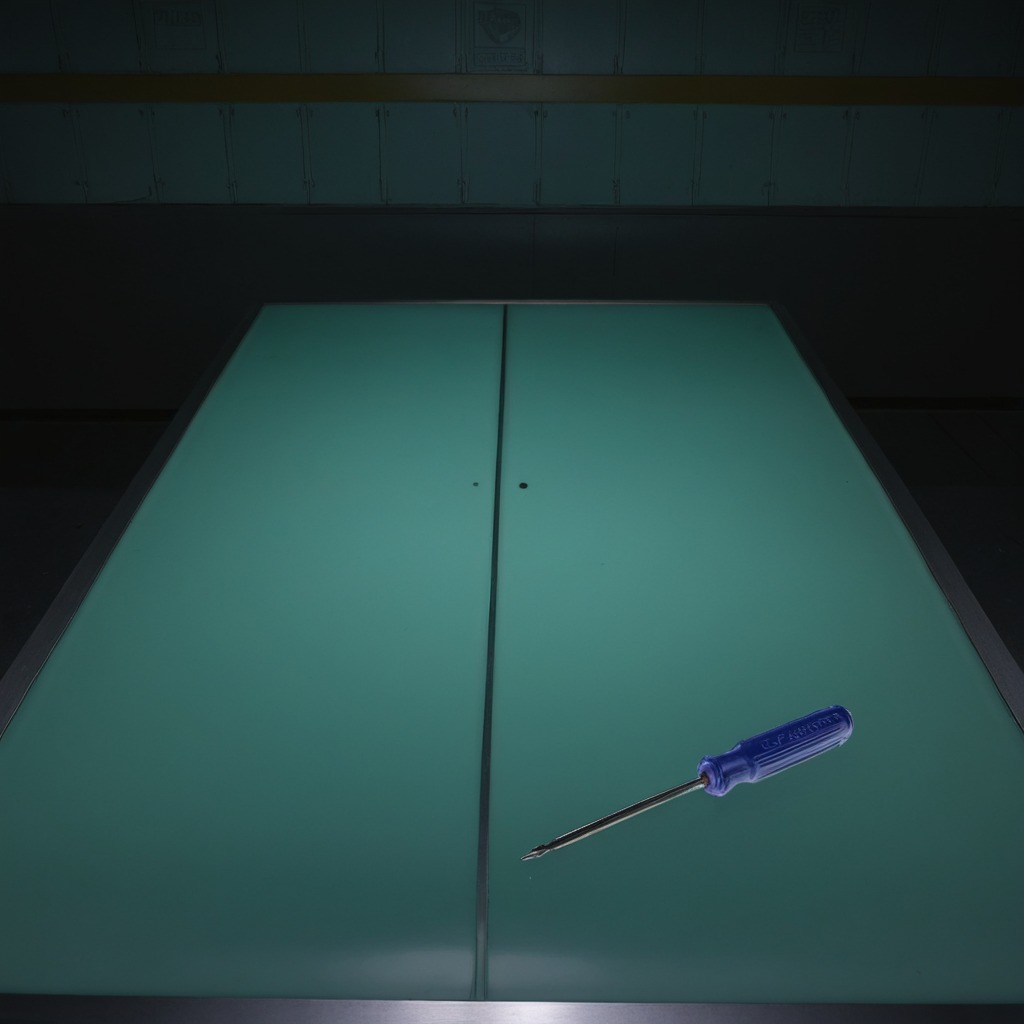
A screwdriver is lying on the clean empty table in a railway signal maintenance room lit by harsh overhead fluorescents photorealistic surface textures crisp shadows high dynamic range